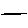
Label: line